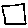
Label: square